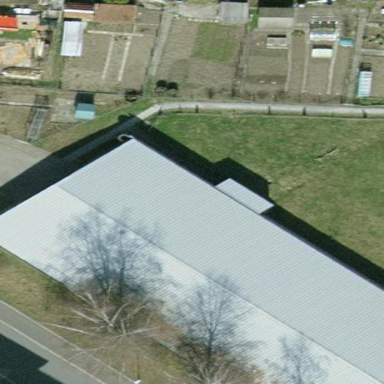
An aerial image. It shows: Parking building with gabled roof.